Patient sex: M
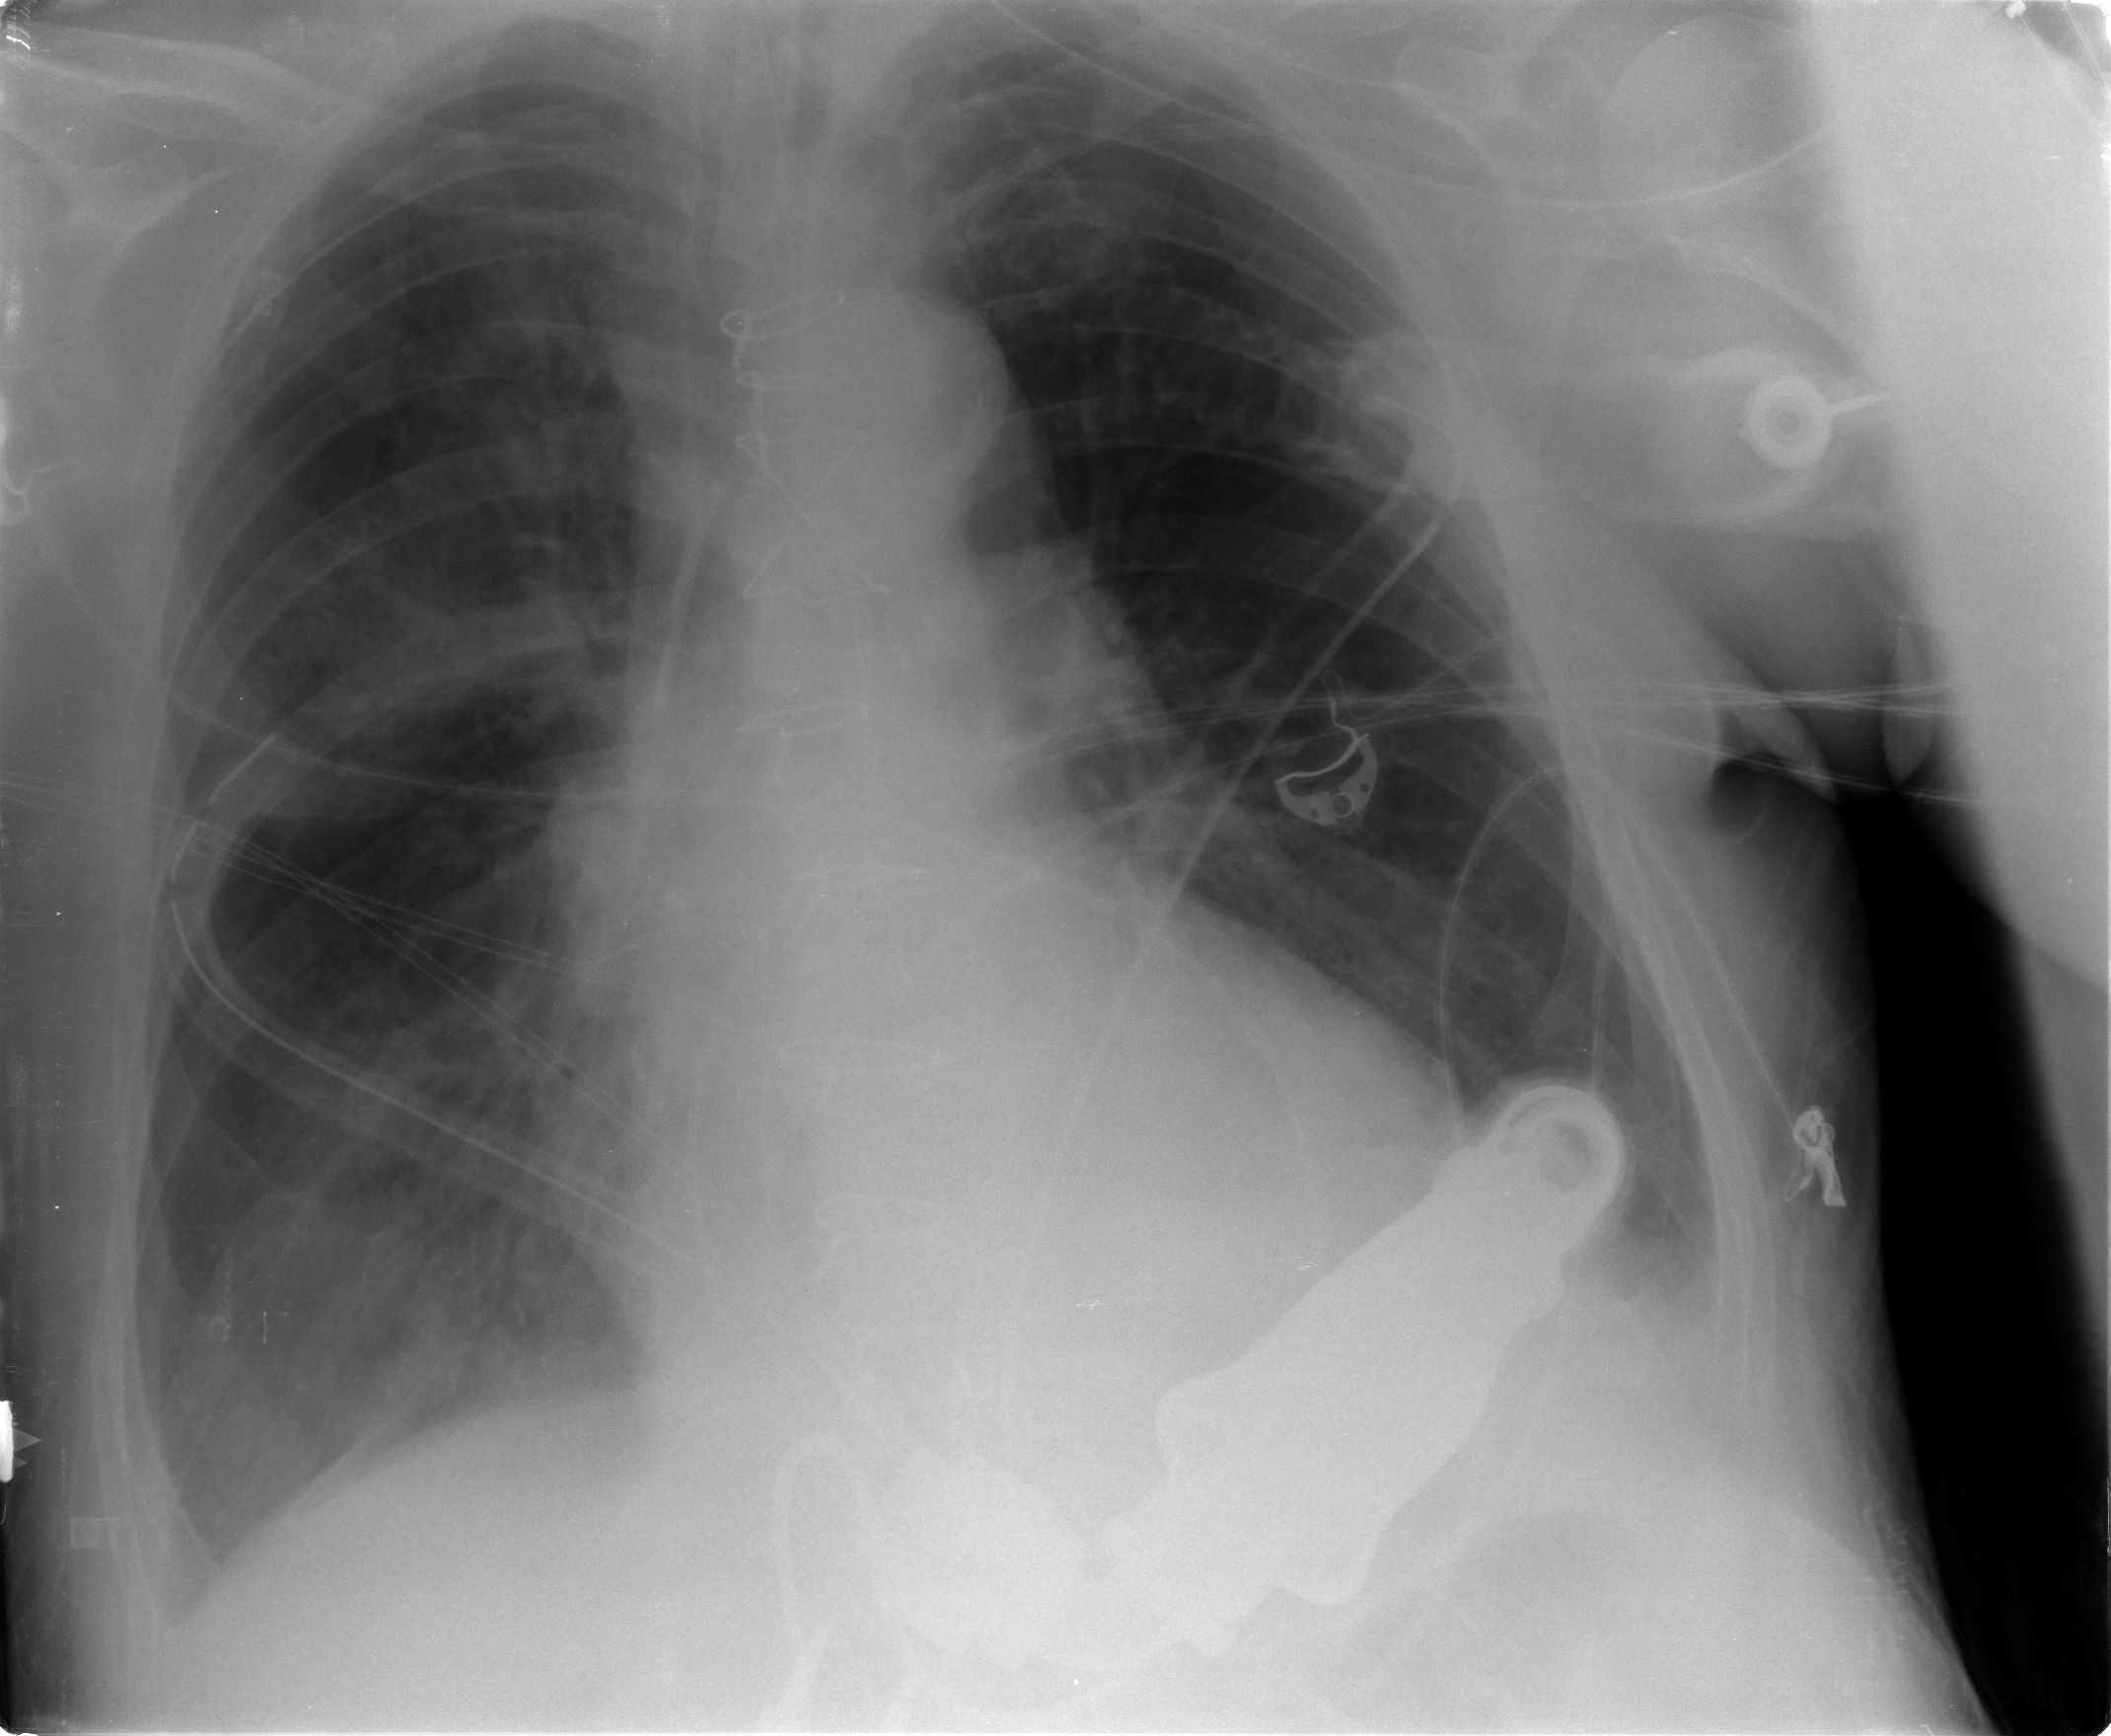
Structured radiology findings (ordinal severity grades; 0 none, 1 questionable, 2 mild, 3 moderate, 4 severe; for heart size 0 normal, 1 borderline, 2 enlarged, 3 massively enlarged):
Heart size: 2
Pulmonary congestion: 1
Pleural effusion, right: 2
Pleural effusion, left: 2
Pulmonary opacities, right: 0
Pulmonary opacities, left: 0
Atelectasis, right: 2
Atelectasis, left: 2